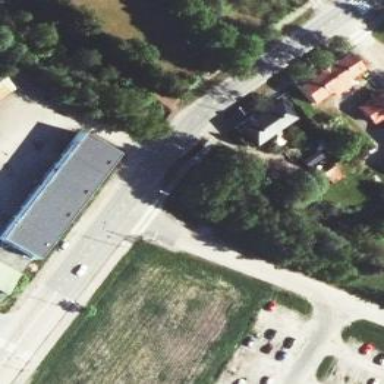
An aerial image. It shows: Cycleway track on bridge.